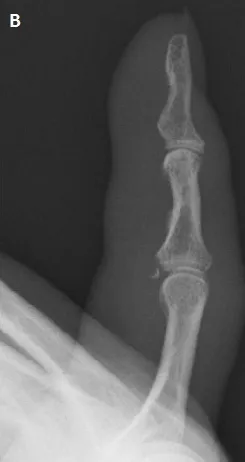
Post-reduction X-rays confirming that both joints are well reduced, but the PIP joint had a volar rim fracture.
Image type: radiology (x_ray)